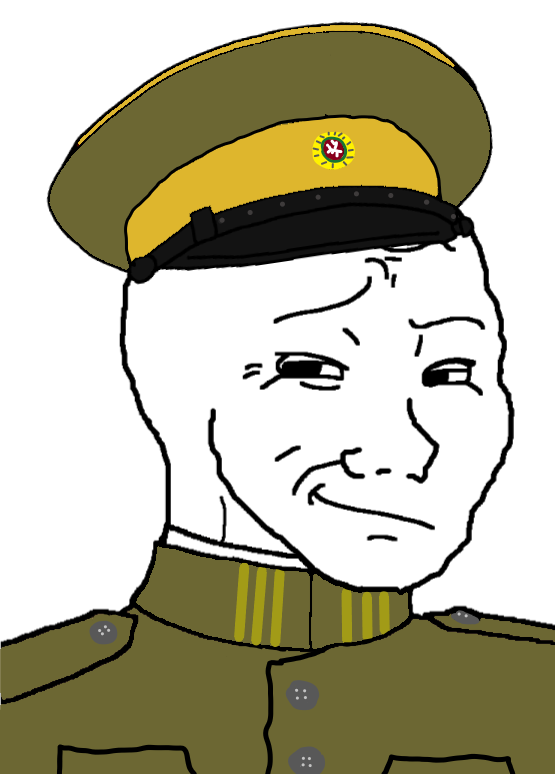
Label: 5_Smugjak